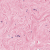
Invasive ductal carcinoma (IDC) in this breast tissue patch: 0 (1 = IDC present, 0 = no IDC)